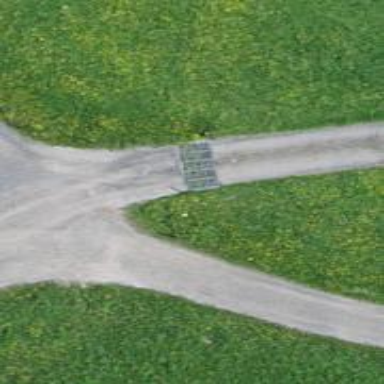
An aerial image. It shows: Cattle grid.